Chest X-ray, AP view. Patient: 6 years old, sex M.
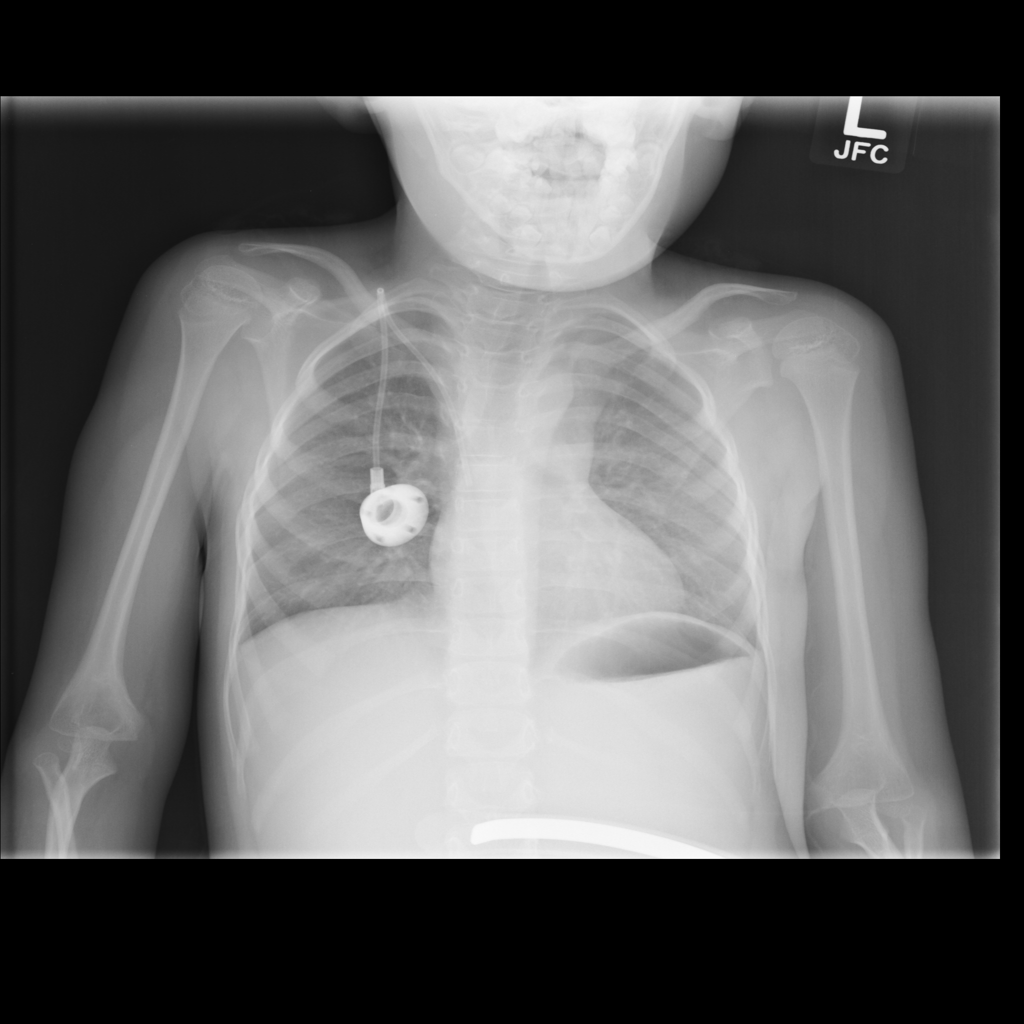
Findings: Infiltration